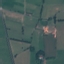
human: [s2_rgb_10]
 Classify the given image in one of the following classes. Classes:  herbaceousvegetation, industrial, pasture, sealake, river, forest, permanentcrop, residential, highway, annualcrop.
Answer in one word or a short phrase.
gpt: Pasture